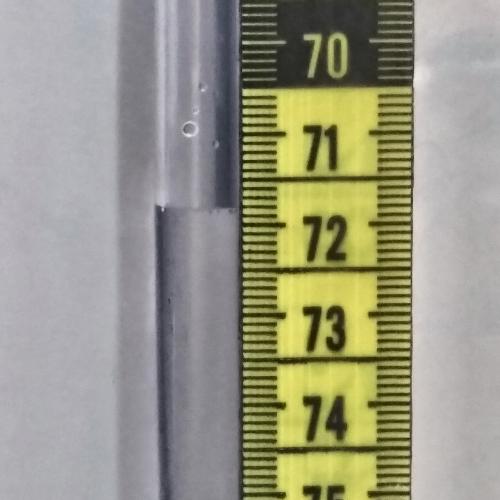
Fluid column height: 71.8 cm